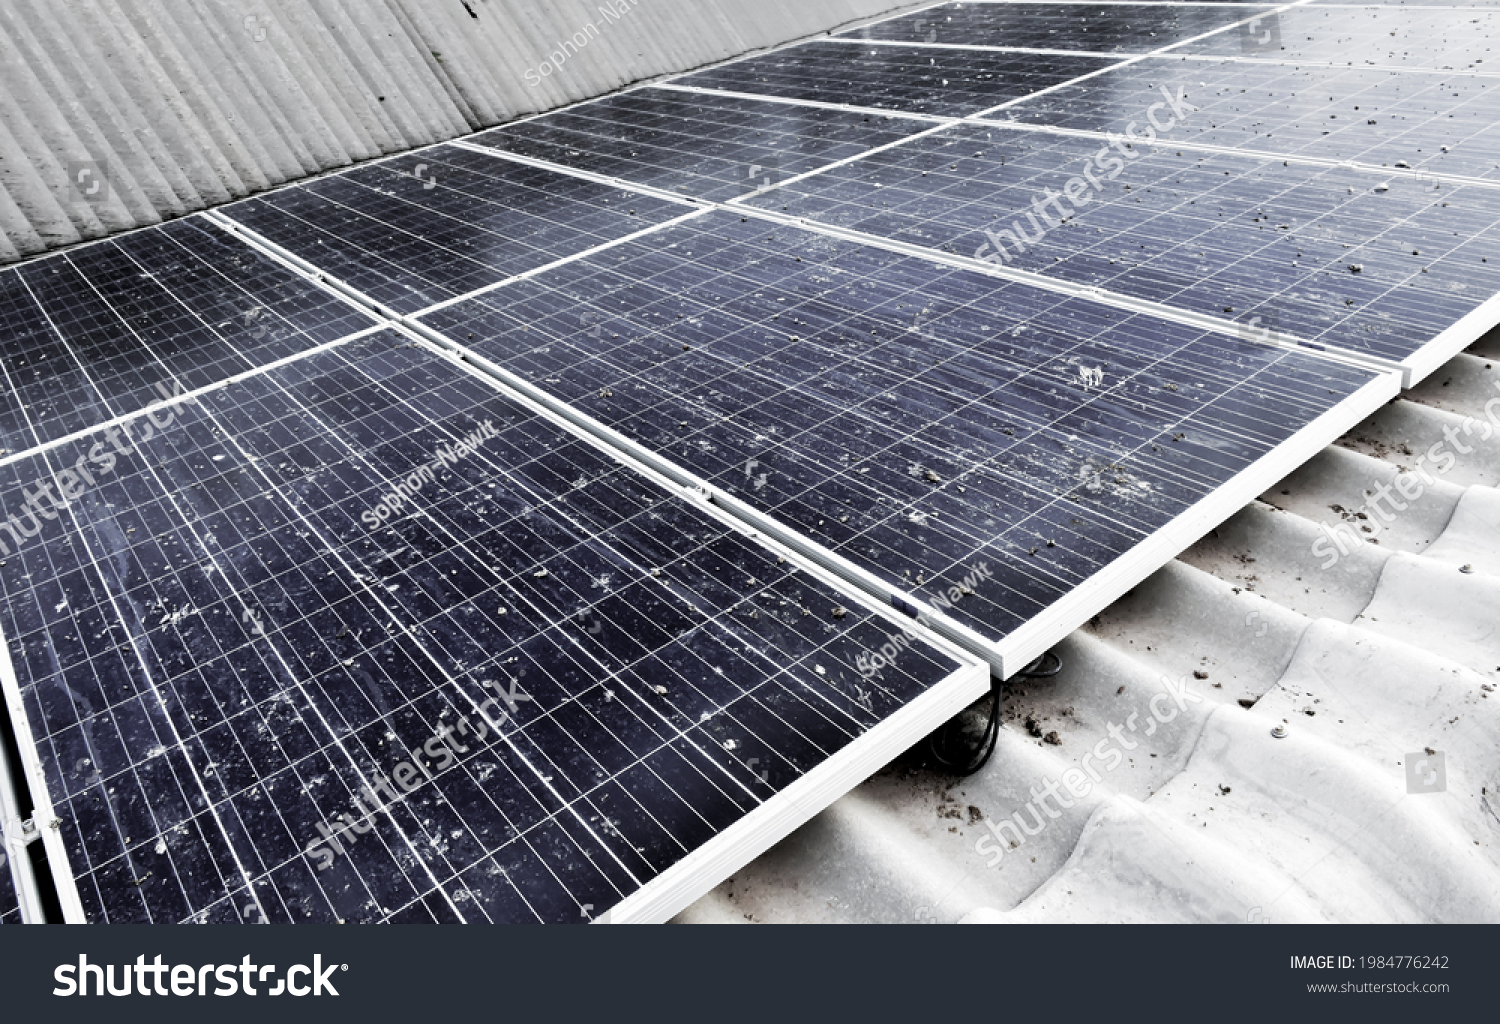
Label: Bird-drop